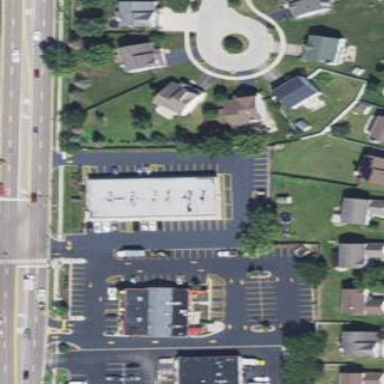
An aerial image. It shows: Retail area.